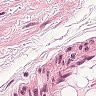
Metastatic tissue present: no